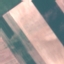
Land use / land cover: AnnualCrop